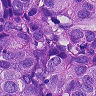
Metastatic tissue present: yes